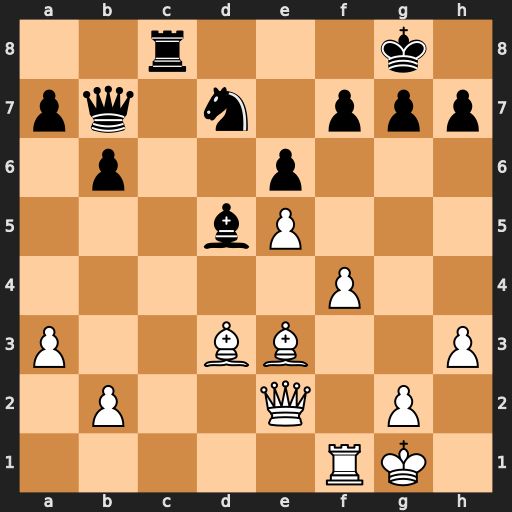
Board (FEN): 2r3k1/pq1n1ppp/1p2p3/3bP3/5P2/P2BB2P/1P2Q1P1/5RK1
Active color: w
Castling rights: -
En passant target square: -
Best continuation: Ba6 Rc2 Qxc2